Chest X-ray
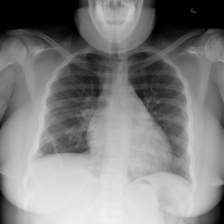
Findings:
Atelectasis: negative
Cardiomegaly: positive
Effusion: negative
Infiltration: negative
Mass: negative
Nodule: negative
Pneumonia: negative
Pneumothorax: negative
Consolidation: negative
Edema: negative
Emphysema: negative
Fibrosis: negative
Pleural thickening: negative
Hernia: negative